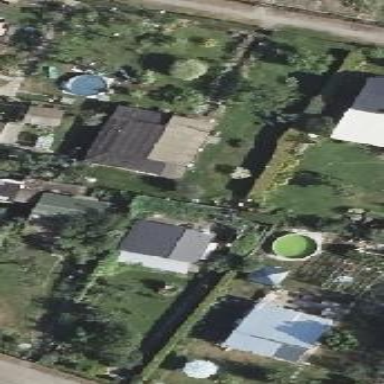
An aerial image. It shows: Plot in the allotments.